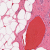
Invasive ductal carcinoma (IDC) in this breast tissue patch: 0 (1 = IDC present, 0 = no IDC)